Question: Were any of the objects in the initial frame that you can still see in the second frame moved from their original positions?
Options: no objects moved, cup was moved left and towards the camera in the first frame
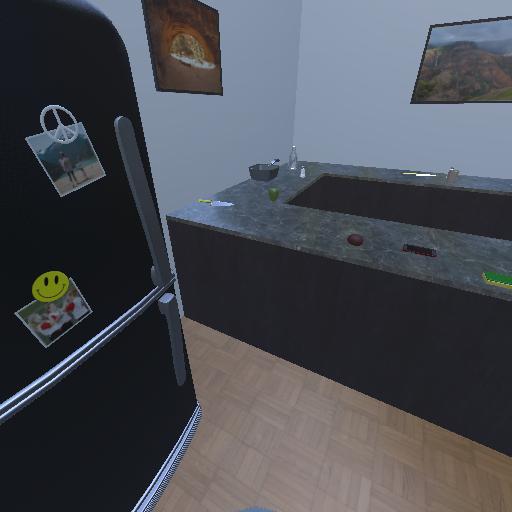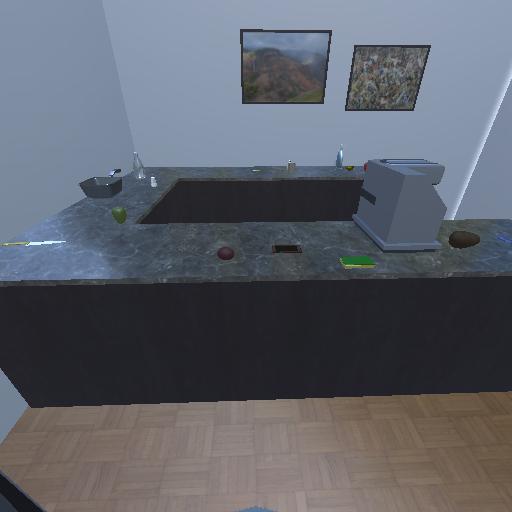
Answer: no objects moved